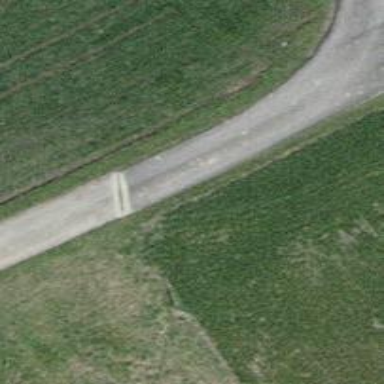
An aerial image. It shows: Compacted grade1 track road.